Interaction volume radius: 10 \u00c5
Interaction volume height: 35 \u00c5
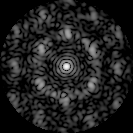
Disorder parameter: 0.6149